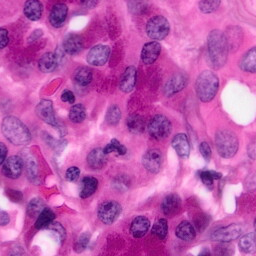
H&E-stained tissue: Pancreatic